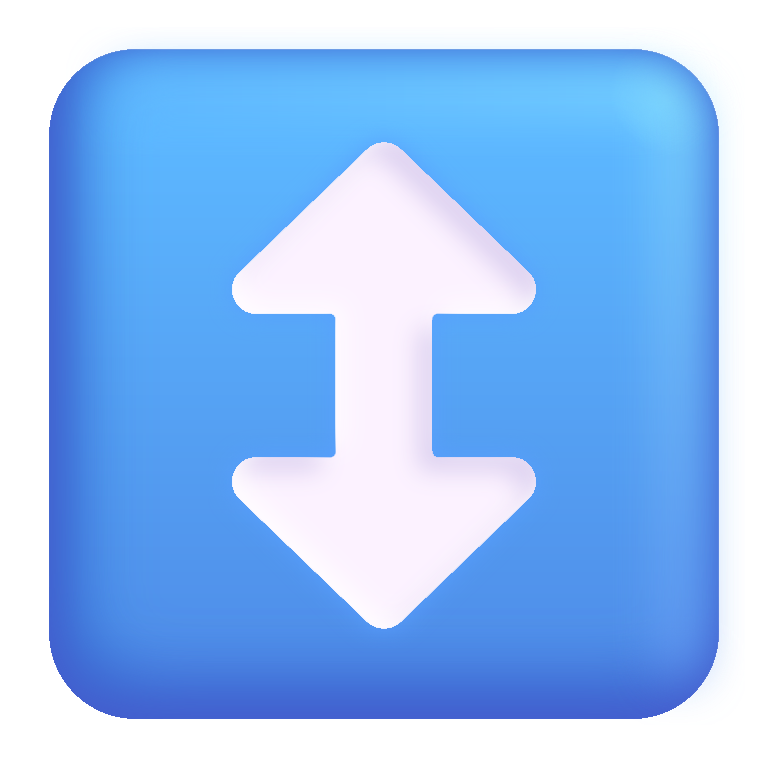
up down arrow color